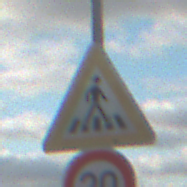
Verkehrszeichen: FussgaengerueberwegLinks
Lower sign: Geschwindigkeit20
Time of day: SunriseSunset
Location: Outdoor (RoadRail)
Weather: PartlyCloudy
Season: NotSpecified
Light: Natural